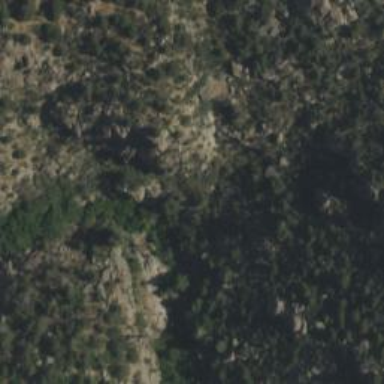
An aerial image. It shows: Cliff in nature.